Aerial crown-view tile of a tropical tree (Barro Colorado Island, Panama), acquired 20250217:
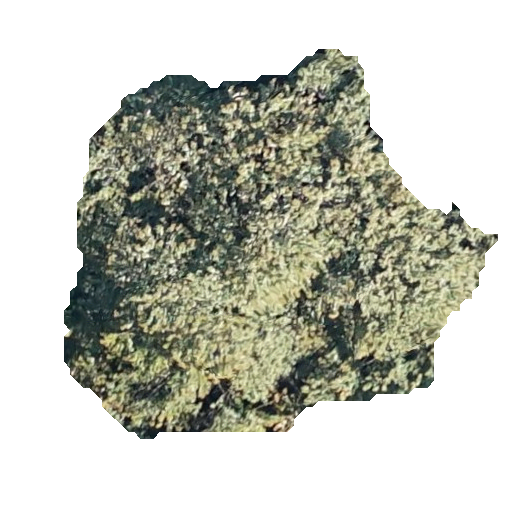
Species: Luehea seemannii
GBIF accepted scientific name: Luehea seemannii
Crown area: 170.905 m²